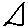
Label: triangle